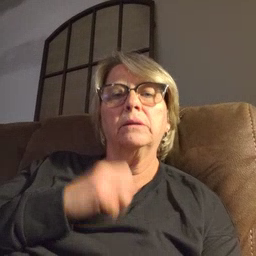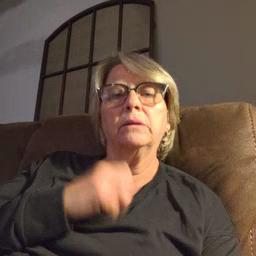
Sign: child